Interaction volume radius: 5 \u00c5
Interaction volume height: 15 \u00c5
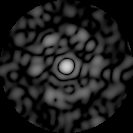
Disorder parameter: 0.783